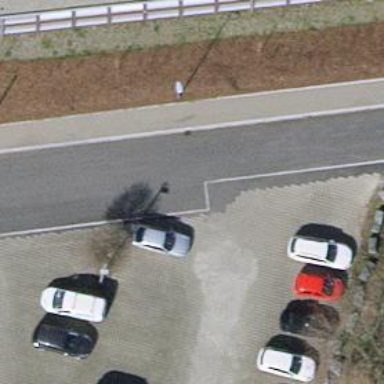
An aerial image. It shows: Parking aisle made of paving stones.